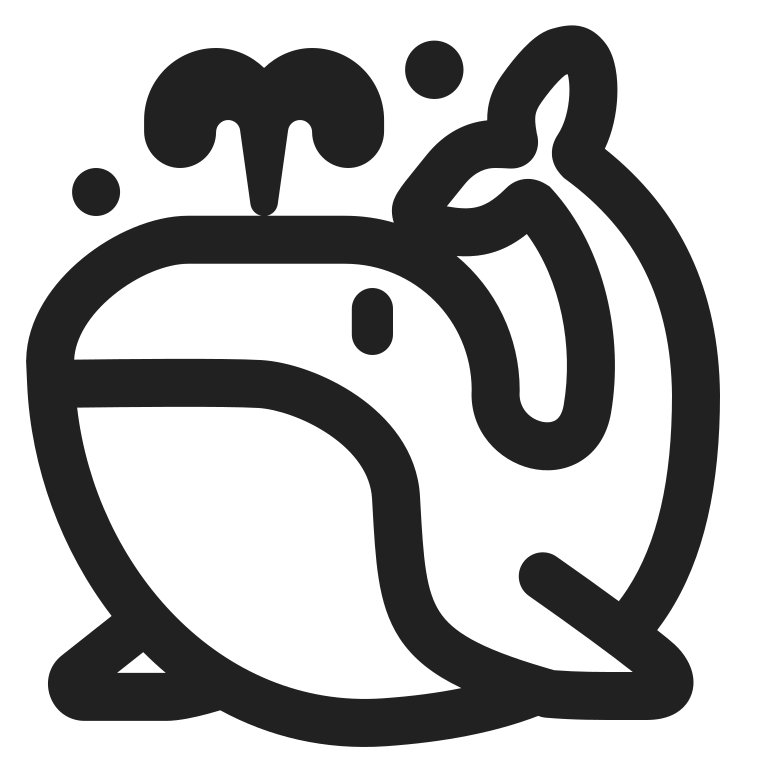
spouting whale high contrast